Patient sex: F
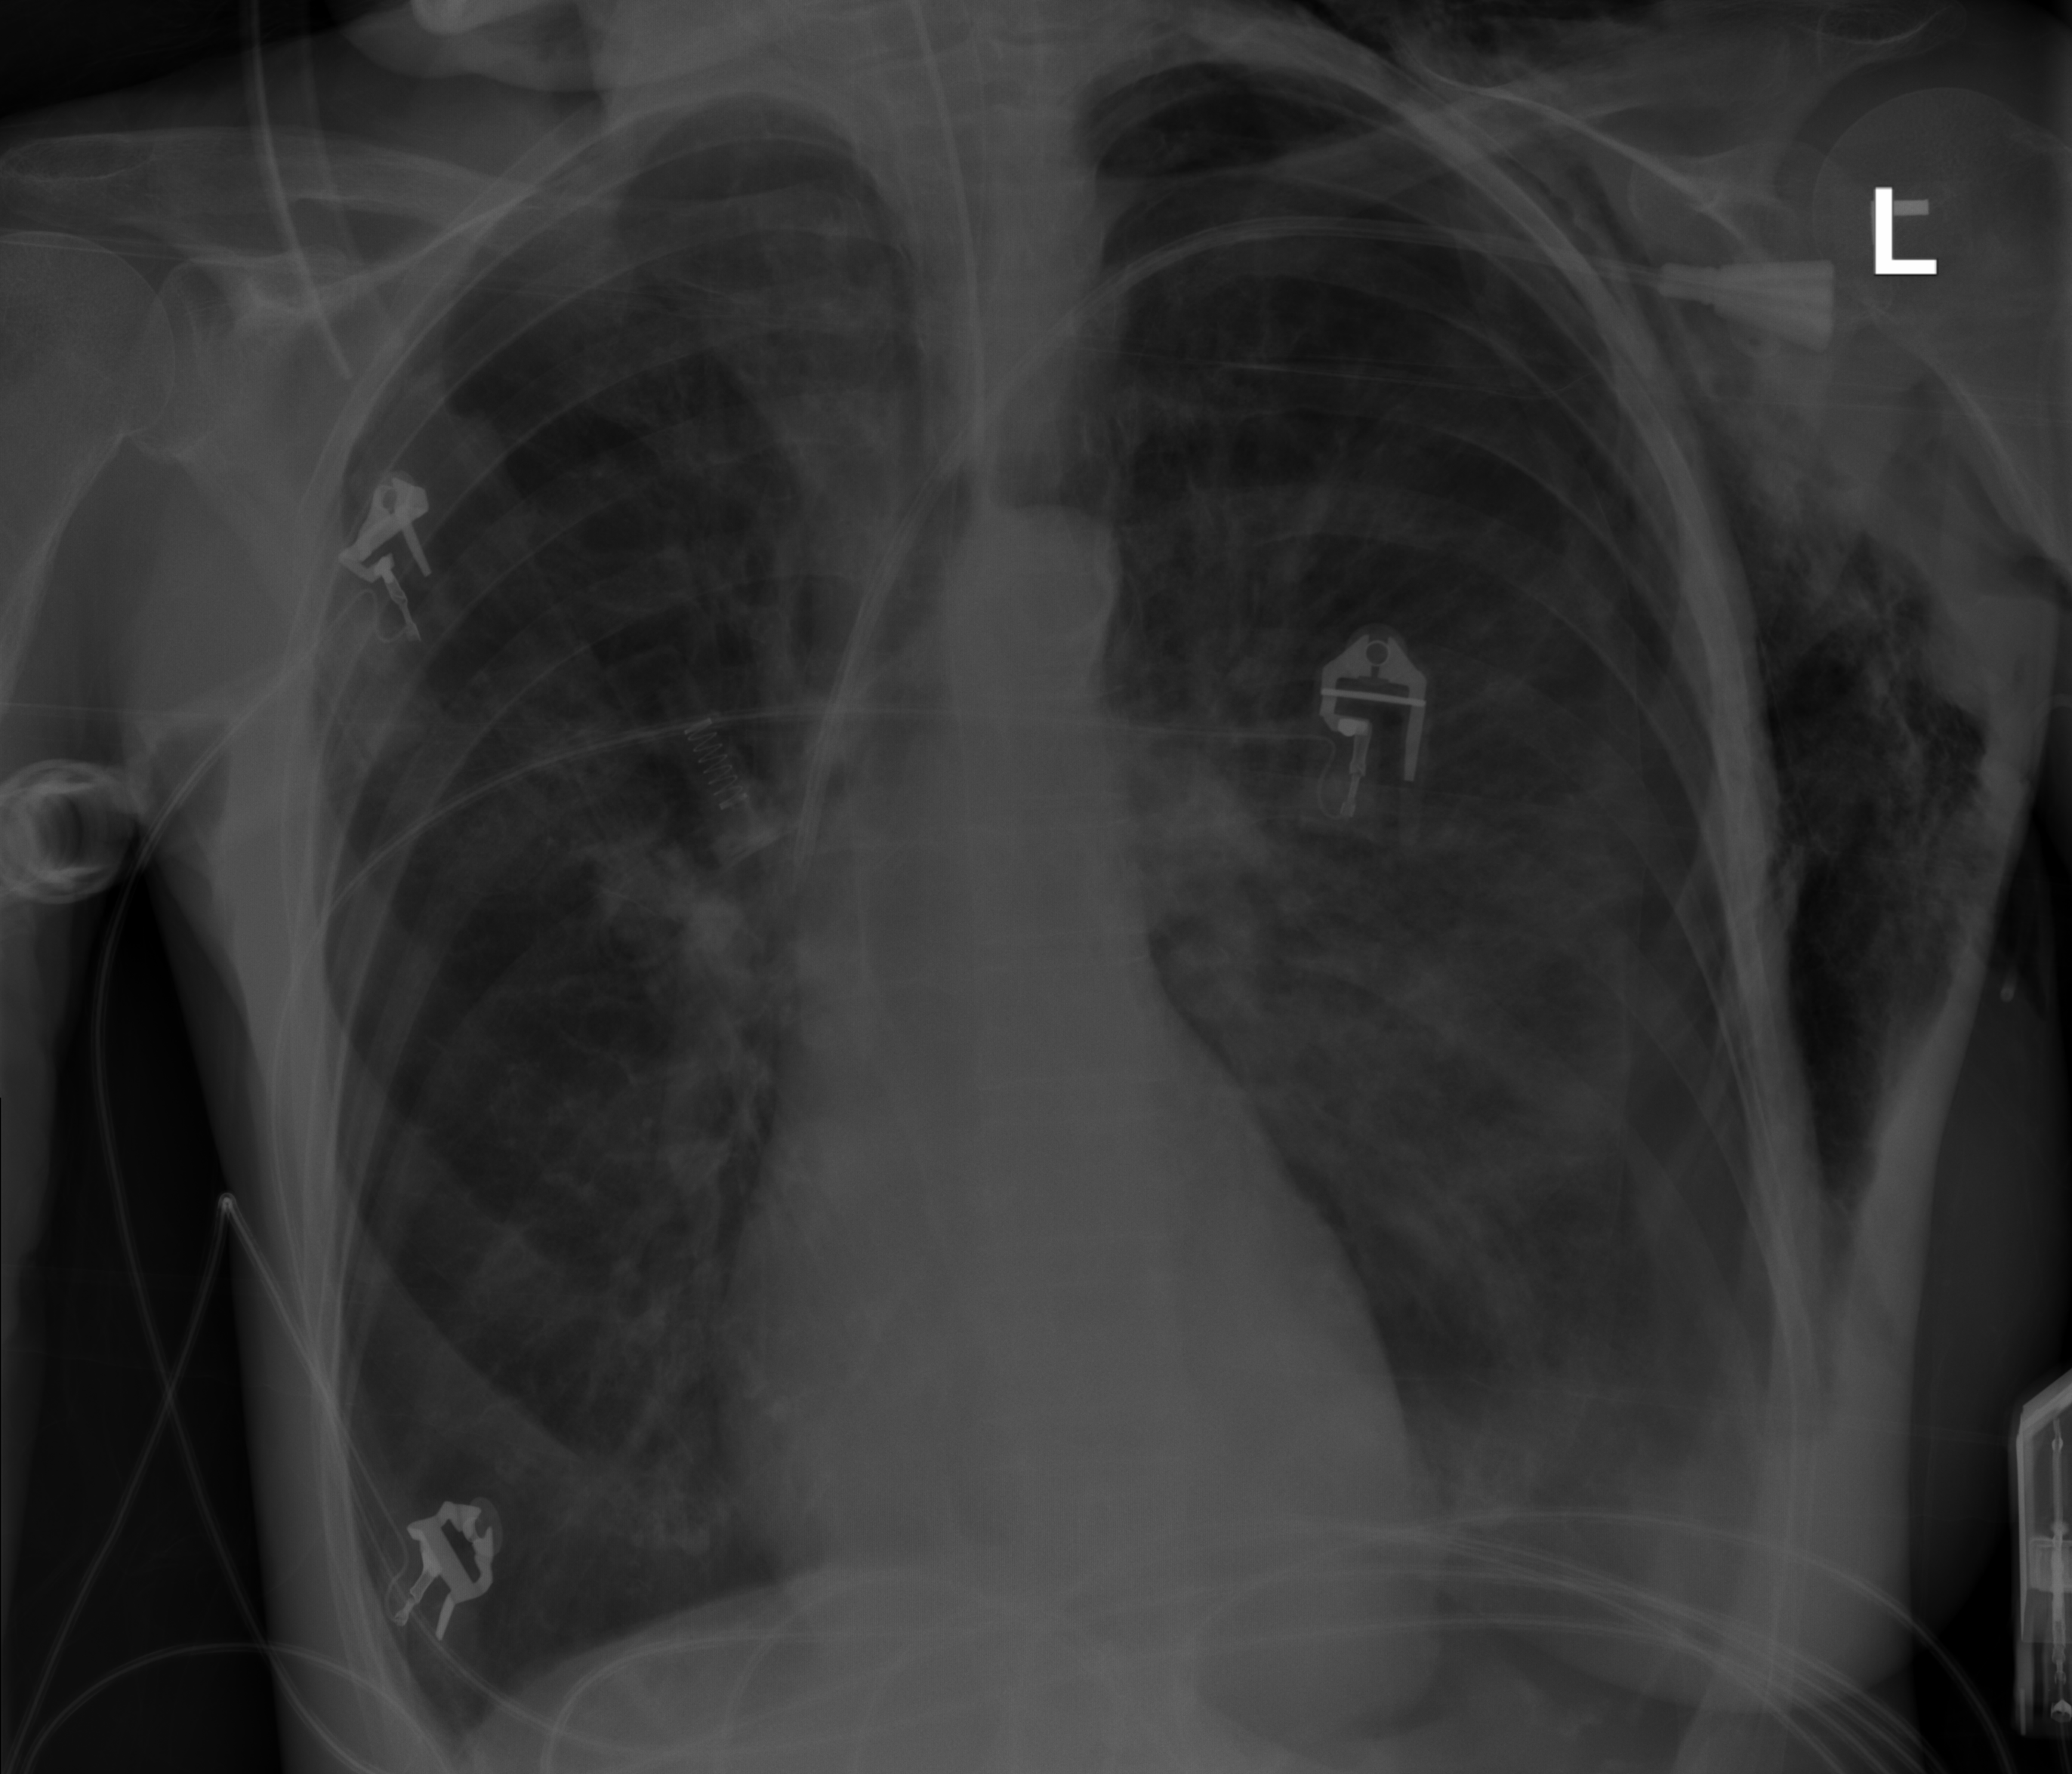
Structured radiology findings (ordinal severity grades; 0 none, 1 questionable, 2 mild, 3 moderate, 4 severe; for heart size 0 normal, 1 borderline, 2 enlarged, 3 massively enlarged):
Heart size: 0
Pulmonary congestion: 0
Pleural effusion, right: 0
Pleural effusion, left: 0
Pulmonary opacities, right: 0
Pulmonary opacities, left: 2
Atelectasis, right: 0
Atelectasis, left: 0